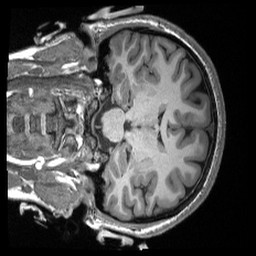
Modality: T1w
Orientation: coronal
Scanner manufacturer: siemens
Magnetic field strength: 3 T
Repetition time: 2.3 s
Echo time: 0.00308 s